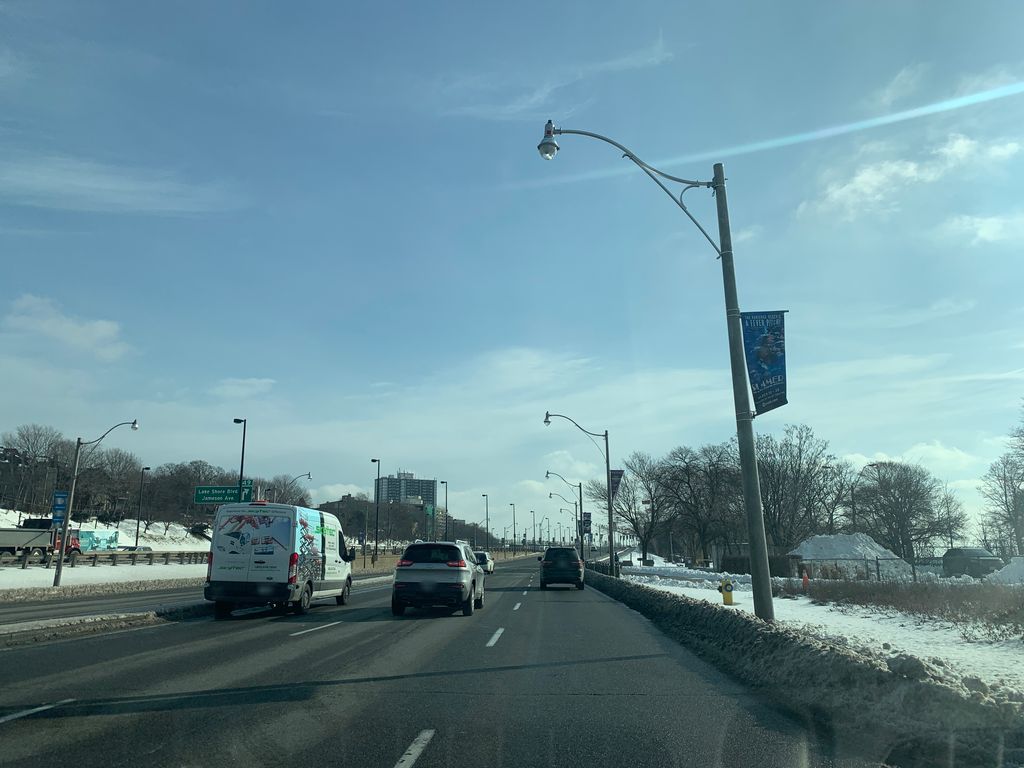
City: toronto